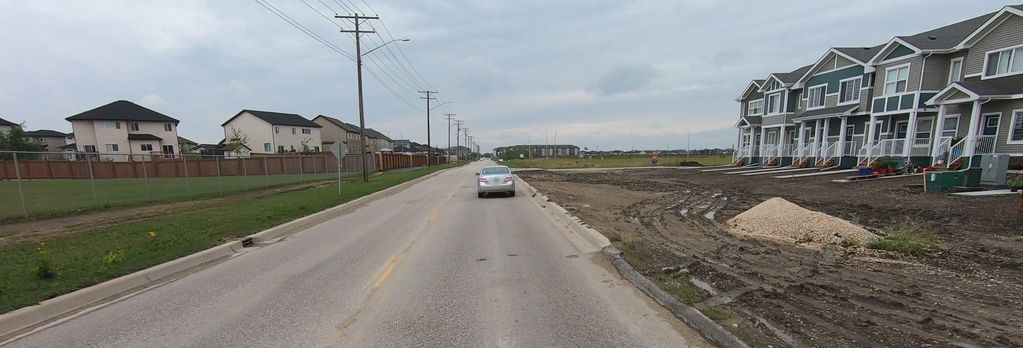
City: winnipeg